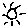
Label: sun